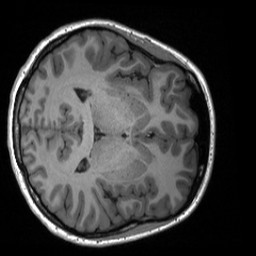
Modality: T1w
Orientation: axial
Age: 19
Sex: female
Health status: healthy
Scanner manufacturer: siemens
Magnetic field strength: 3 T
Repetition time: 2 s
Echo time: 0.00232 s